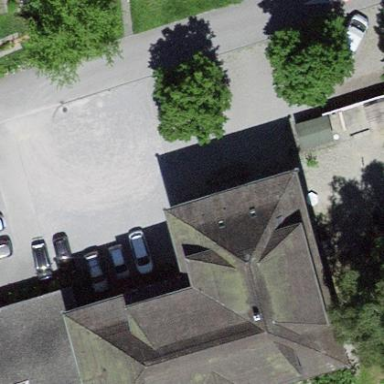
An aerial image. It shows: School building.